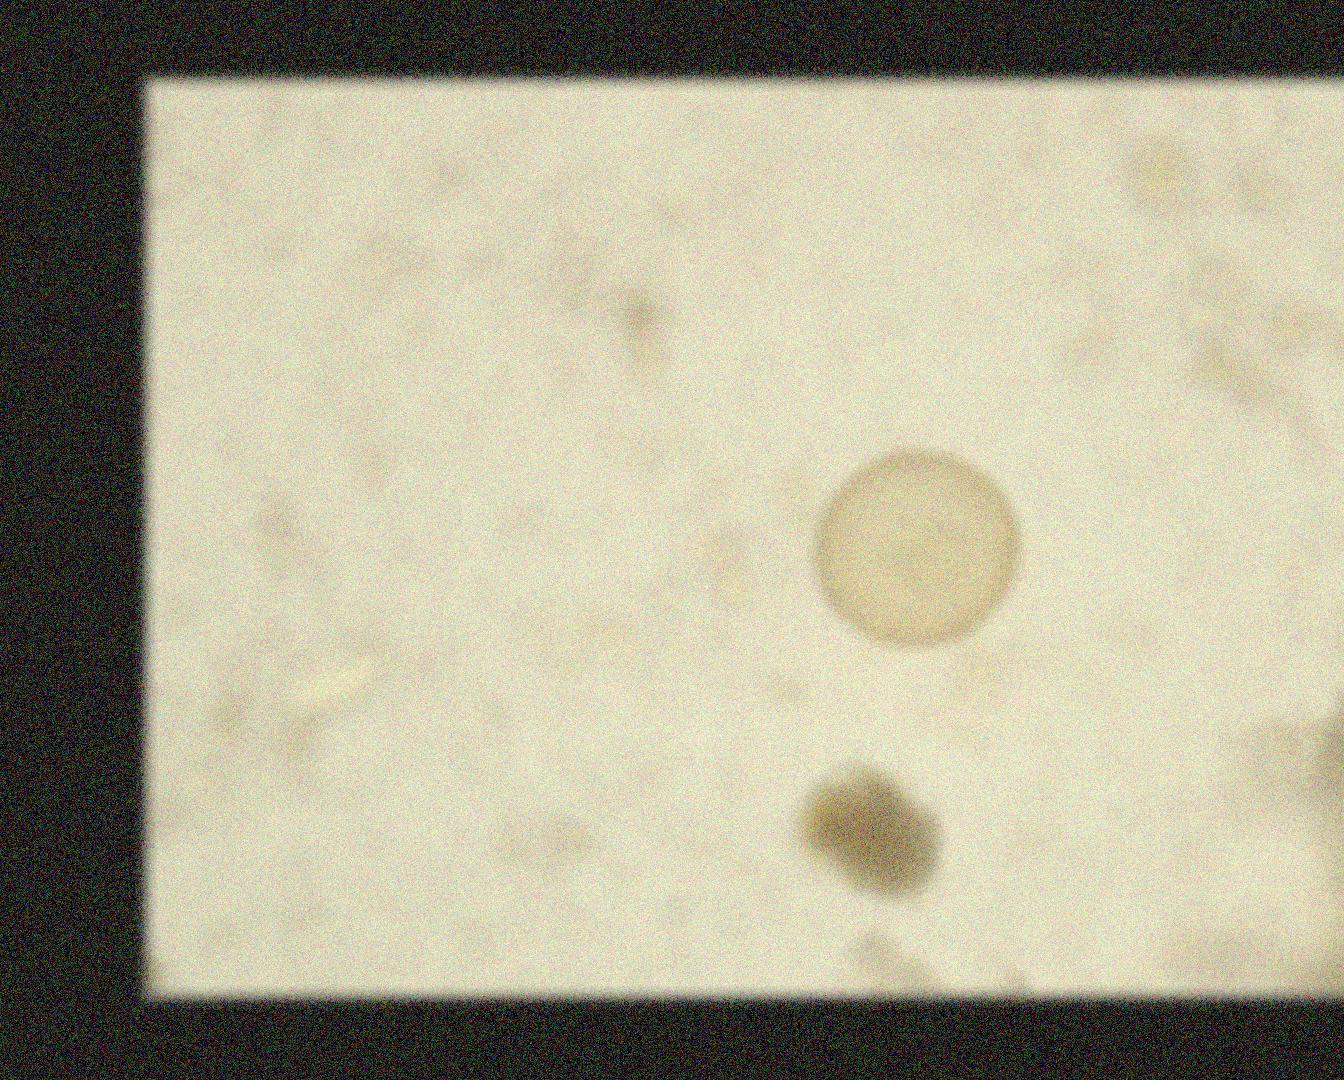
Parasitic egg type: Hymenolepis diminuta